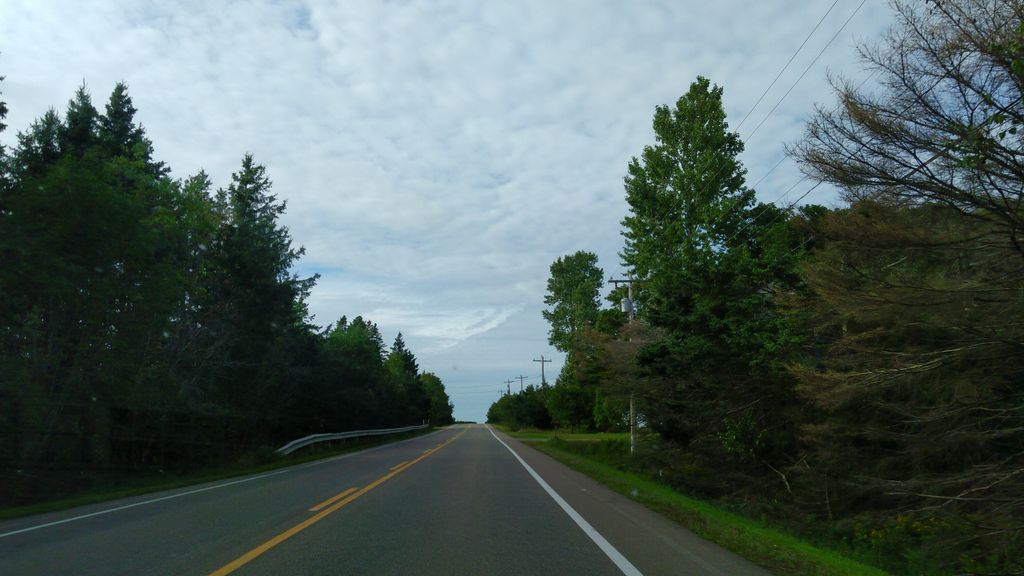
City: charlottetown